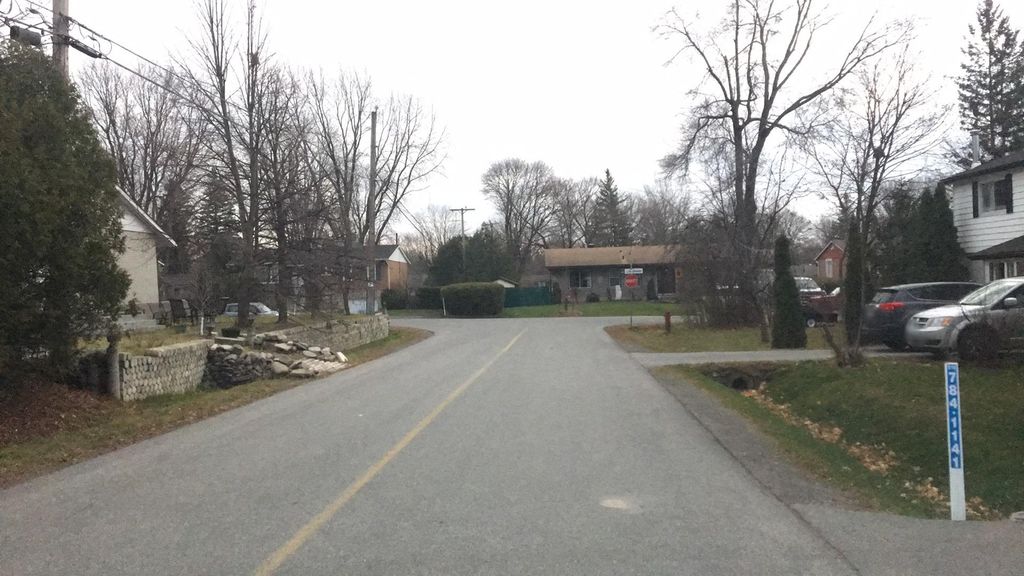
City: montreal